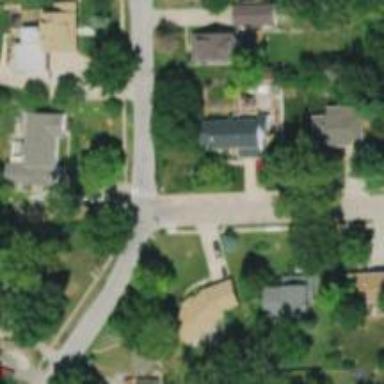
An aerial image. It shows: Residential road.